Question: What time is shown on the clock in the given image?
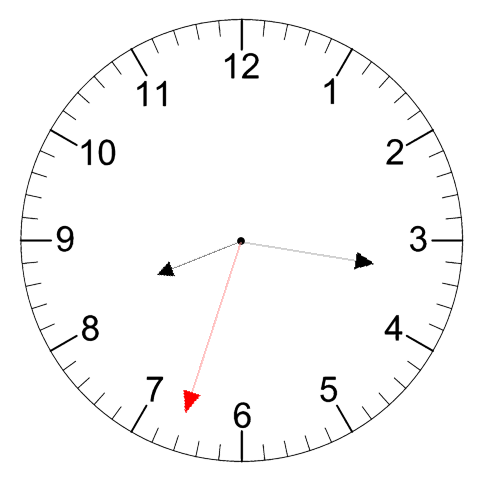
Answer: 08:16:33